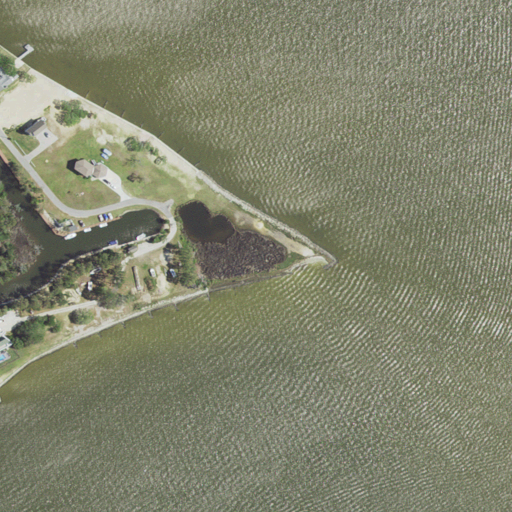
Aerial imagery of cape in North Carolina named Baum Point containing open water, herbaceous wetlands, medium intensity development, open development, low intensity development, and woody wetlands